Field crop: maize
Growth stage: 1
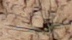
Species: lolium